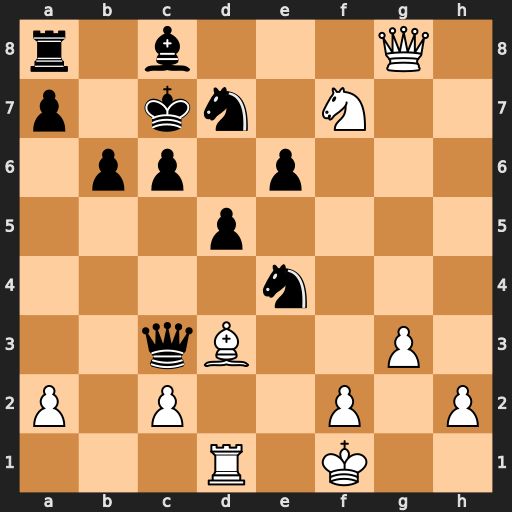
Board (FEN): r1b3Q1/p1kn1N2/1pp1p3/3p4/4n3/2qB2P1/P1P2P1P/3R1K2
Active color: w
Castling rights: -
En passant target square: -
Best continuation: Qd8+ Kb7 Bxe4 dxe4 Rxd7+